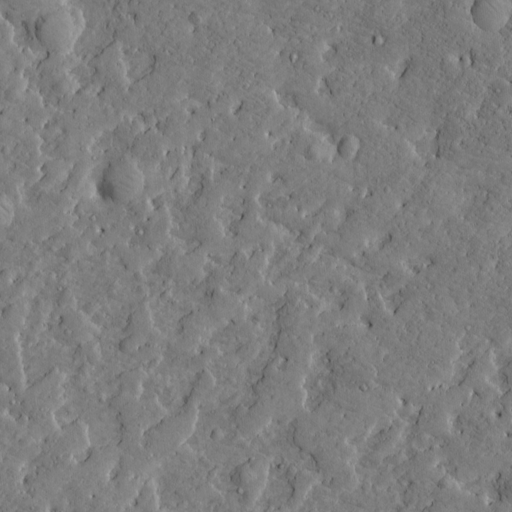
Classes present: Background